Field crop: maize
Growth stage: 2
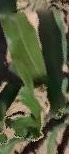
Species: maize